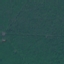
Label: Forest